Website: home-depot
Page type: billing-address
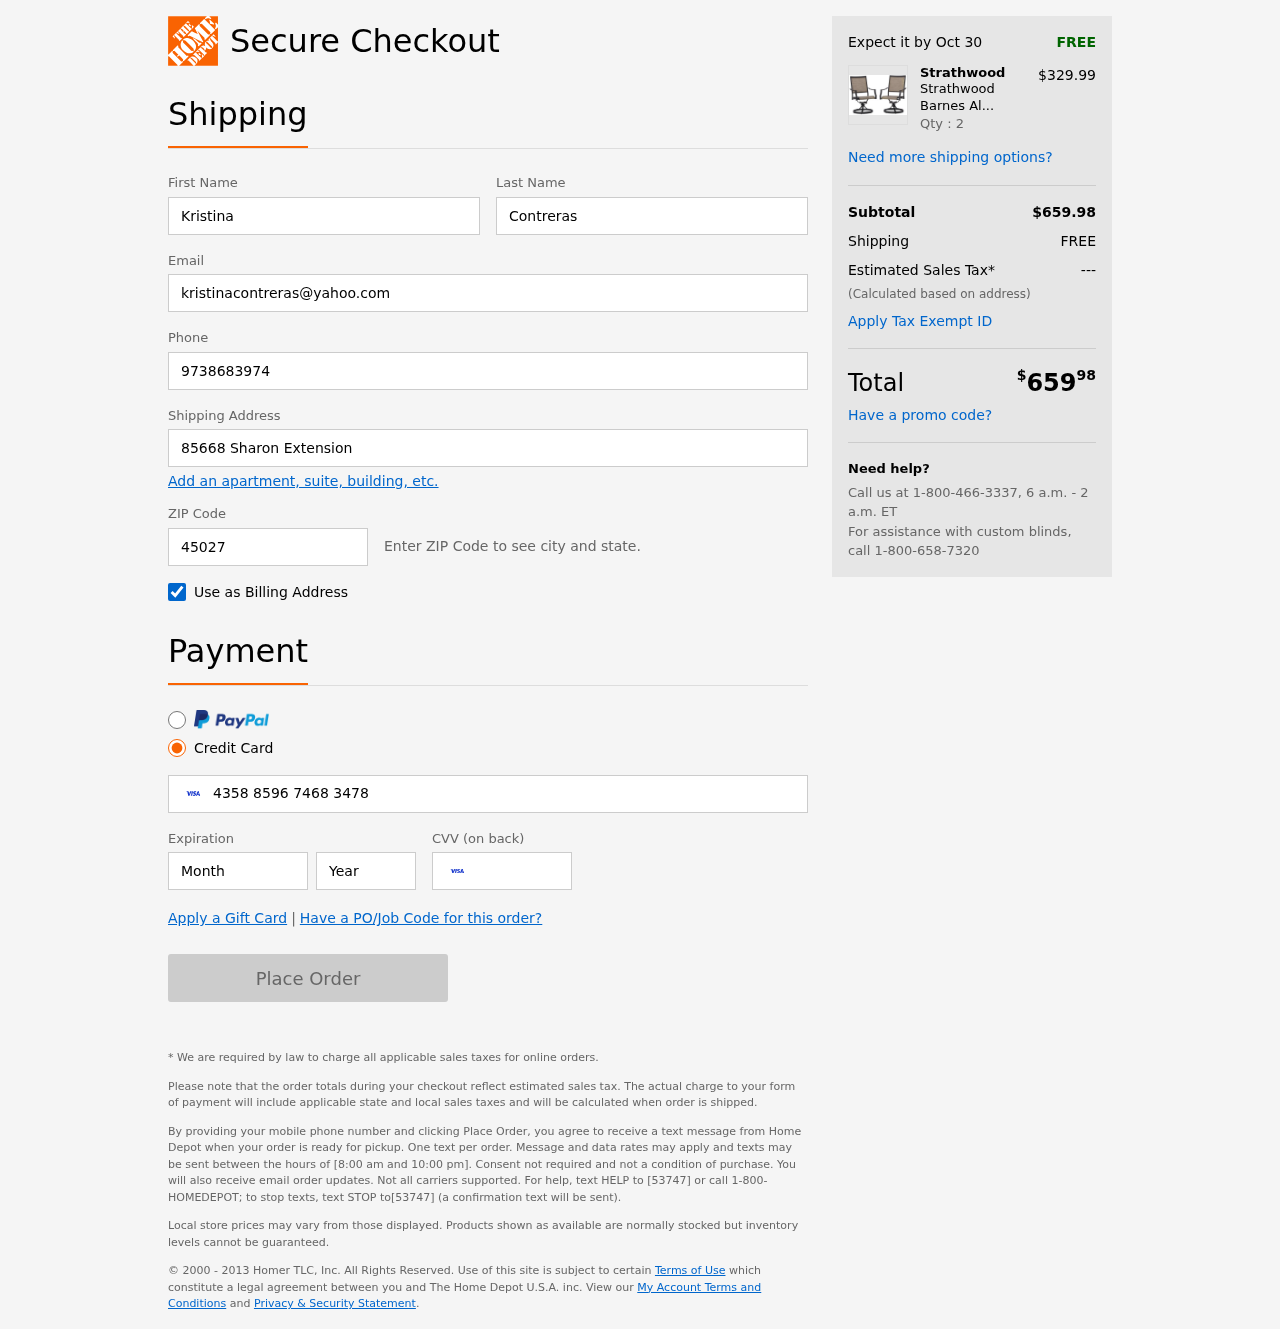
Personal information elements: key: PII_FIRSTNAME
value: Kristina
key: PII_LASTNAME
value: Contreras
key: PII_EMAIL
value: kristinacontreras@yahoo.com
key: PII_PHONE
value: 9738683974
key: PII_STREET
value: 85668 Sharon Extension
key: PII_POSTCODE
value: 45027
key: PII_CARD_NUMBER
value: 4358 8596 7468 3478
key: PII_CARD_EXPIRY_MONTH
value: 11
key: PII_CARD_CVV
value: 230
Product elements: key: PRODUCT1_BRAND
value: Strathwood
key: PRODUCT1_NAME
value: Strathwood Barnes Aluminum Swivel Rocker Chair, Set of 2
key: PRODUCT1_PRICE
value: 329.99
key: PRODUCT1_QUANTITY
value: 2
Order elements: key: ORDER_DELIVERY_DATE
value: Oct 30
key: ORDER_SUBTOTAL
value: $659.98
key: ORDER_SHIPPING_COST
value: FREE
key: ORDER_TAX
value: ---
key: ORDER_TOTAL2
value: $65998